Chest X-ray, PA view. Patient: 20 years old, sex M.
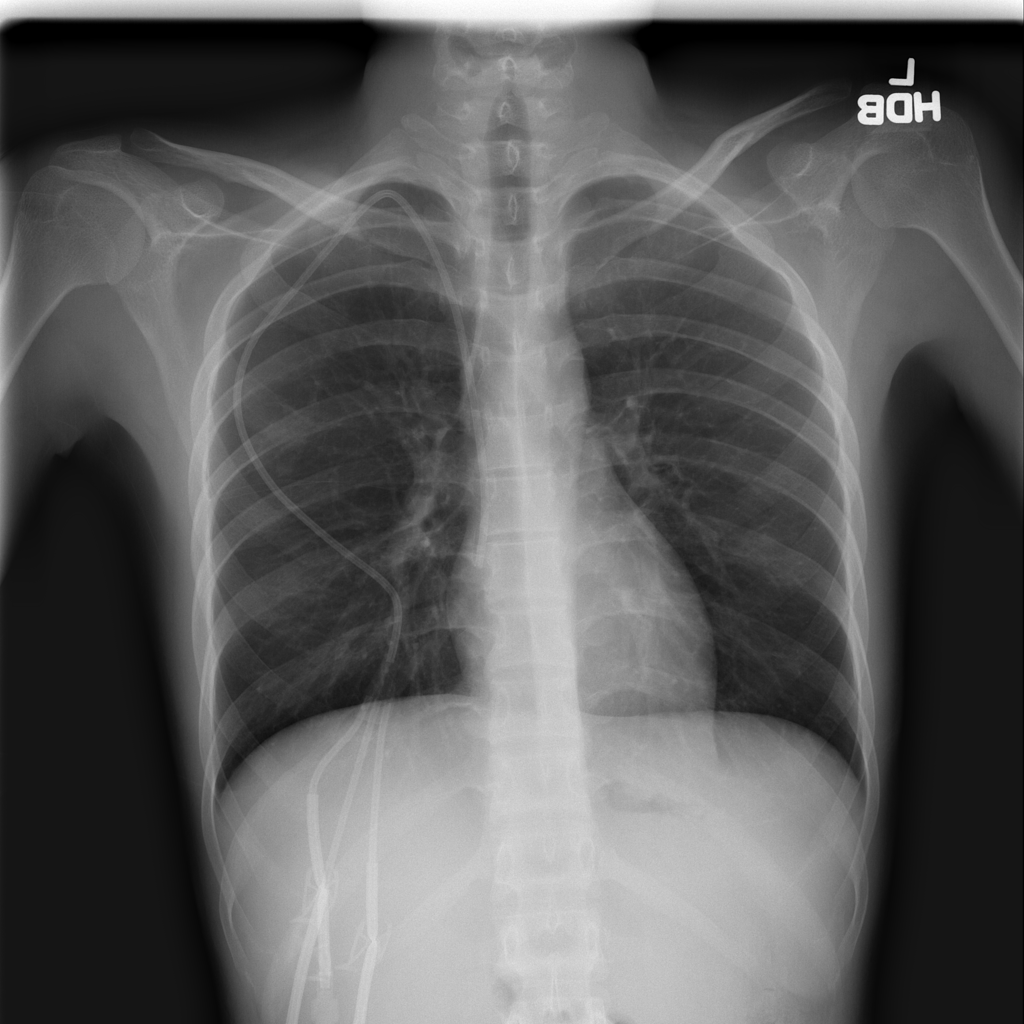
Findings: No Finding